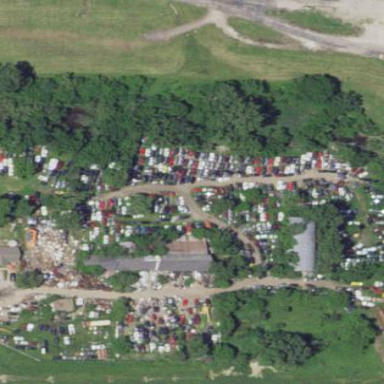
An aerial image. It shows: Junk yard shop.